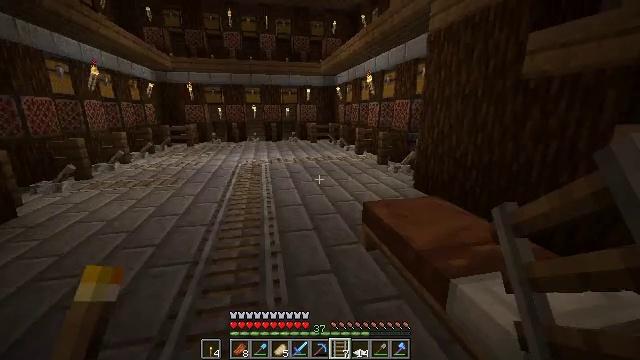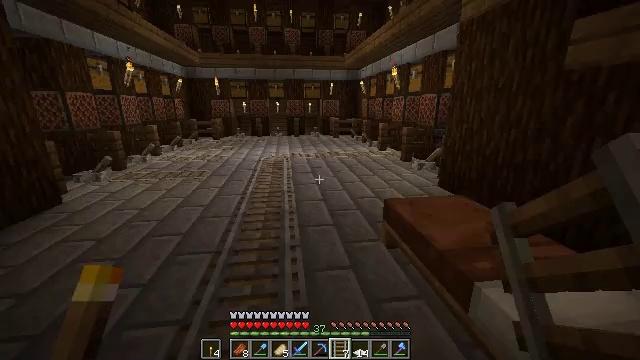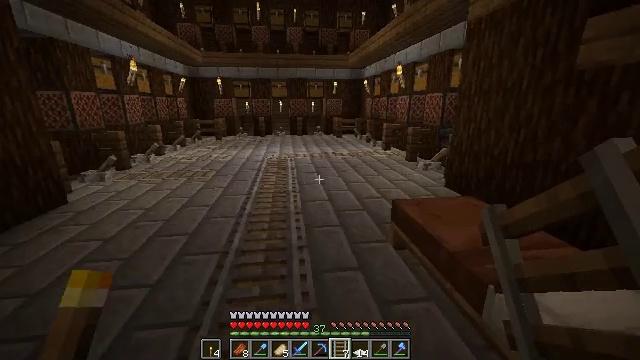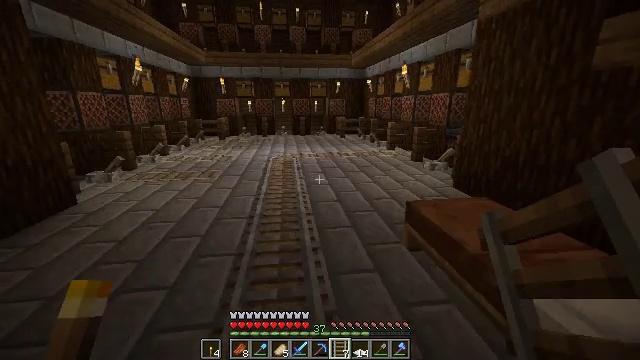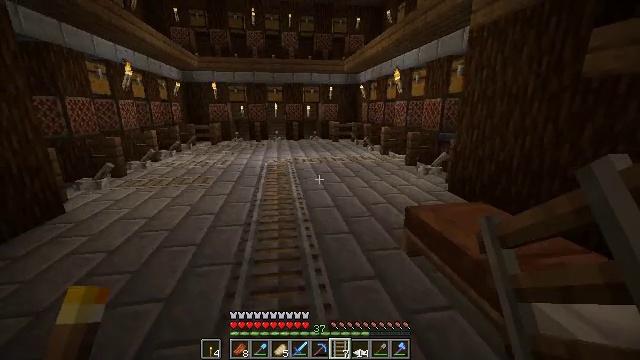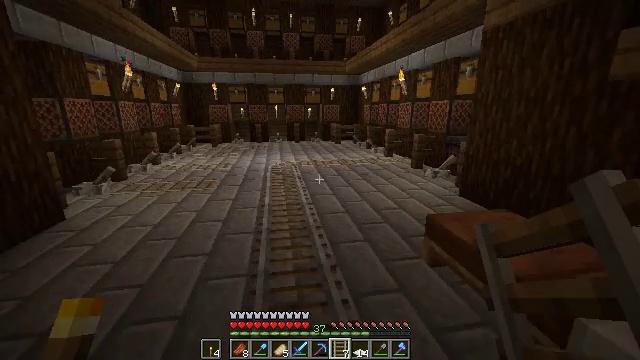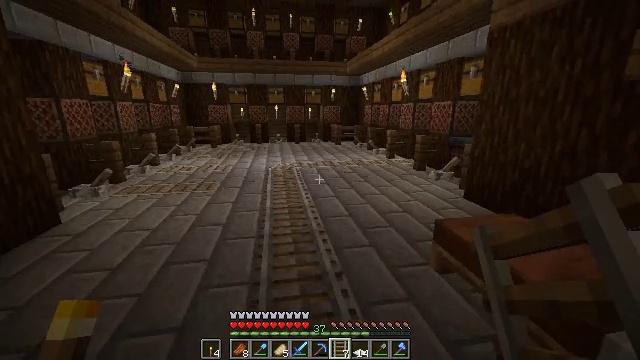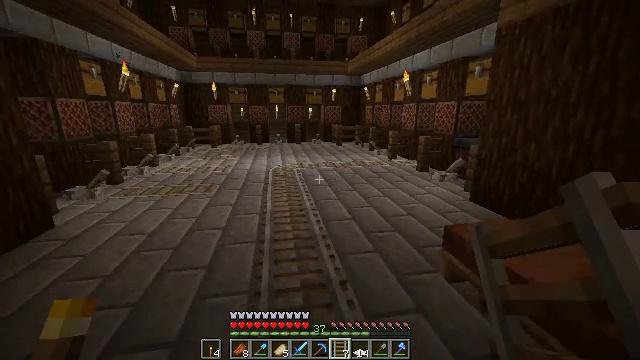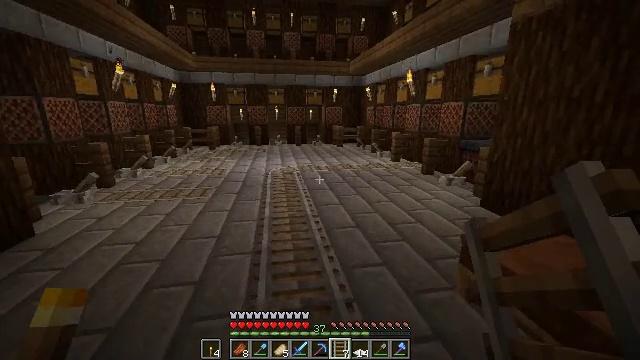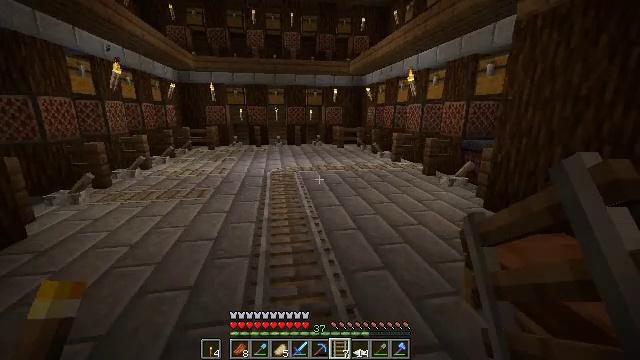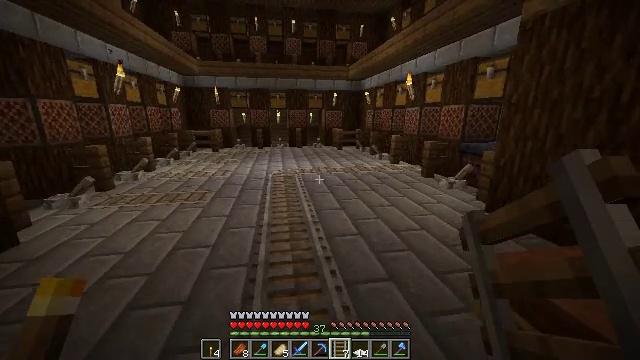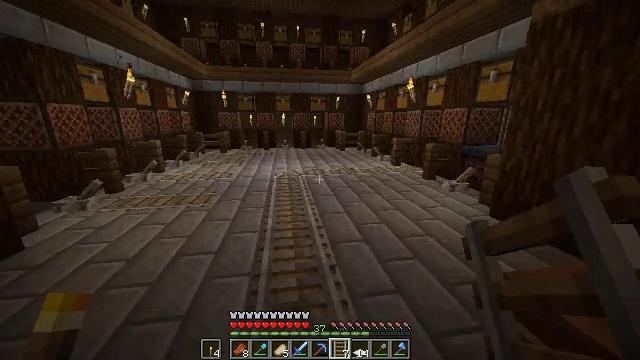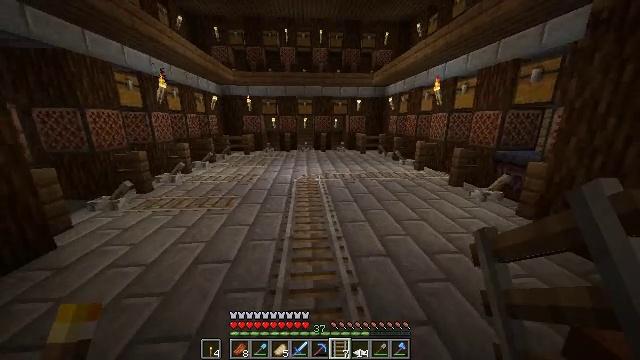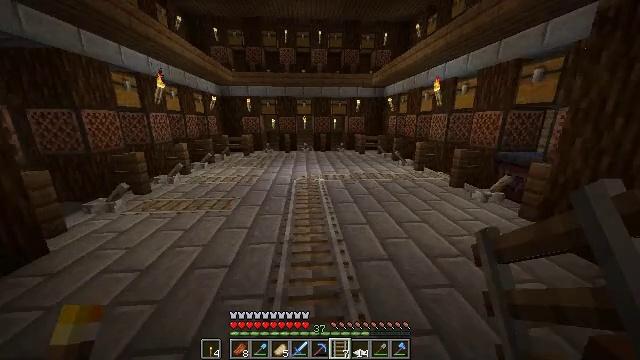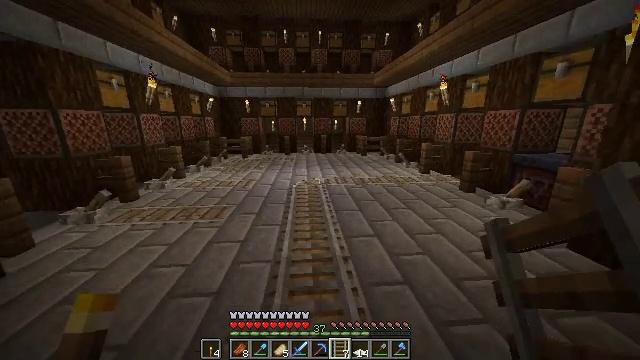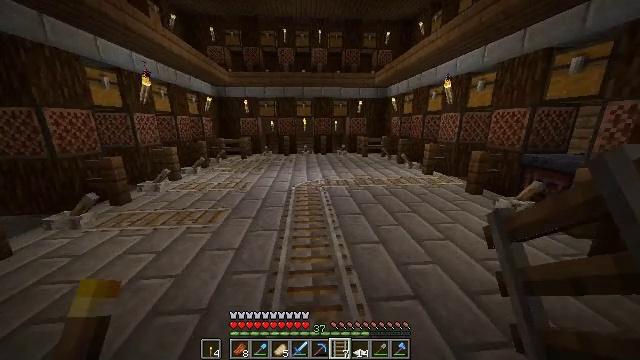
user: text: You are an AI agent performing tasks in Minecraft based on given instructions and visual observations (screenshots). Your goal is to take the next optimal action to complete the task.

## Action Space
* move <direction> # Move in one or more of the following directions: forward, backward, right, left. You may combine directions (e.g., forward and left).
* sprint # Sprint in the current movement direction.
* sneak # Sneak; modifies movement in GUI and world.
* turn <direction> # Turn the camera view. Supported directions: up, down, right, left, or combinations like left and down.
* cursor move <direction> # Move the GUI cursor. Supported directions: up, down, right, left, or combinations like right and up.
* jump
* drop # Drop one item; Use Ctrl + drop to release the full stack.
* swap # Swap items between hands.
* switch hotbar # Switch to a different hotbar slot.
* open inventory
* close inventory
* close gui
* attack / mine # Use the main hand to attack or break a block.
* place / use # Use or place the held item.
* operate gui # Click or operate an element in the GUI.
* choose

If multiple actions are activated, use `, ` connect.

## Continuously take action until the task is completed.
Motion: motion action
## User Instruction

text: Left-click on the lever to pick it up.
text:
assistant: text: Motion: turn left and down
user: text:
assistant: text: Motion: move left
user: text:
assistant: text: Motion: move left
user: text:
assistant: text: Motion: move forward and move left, turn right and up
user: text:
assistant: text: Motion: move forward and move left
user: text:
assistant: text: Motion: move forward
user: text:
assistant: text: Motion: move forward
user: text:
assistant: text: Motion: move forward
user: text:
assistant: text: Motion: move forward, sprint
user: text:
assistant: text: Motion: move forward, sprint
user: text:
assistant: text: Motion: move forward, sprint
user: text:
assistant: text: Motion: move forward, sprint, turn left
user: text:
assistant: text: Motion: move forward, sprint
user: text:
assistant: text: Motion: move forward
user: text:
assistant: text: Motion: move forward
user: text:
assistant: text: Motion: move forward, sprint
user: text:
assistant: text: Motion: move forward, sprint
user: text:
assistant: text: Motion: move forward, sprint, turn right
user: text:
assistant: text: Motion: move forward, sprint, turn right
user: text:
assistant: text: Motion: move forward, turn right
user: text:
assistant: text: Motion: move forward, turn right
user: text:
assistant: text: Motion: move forward
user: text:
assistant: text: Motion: move forward, turn right
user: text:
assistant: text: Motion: move forward, turn right
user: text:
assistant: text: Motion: move forward
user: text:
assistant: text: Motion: move forward
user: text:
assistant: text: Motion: move forward
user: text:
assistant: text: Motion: move forward, turn right
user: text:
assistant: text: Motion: move forward, turn right
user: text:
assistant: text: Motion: move forward and move left, turn right and down